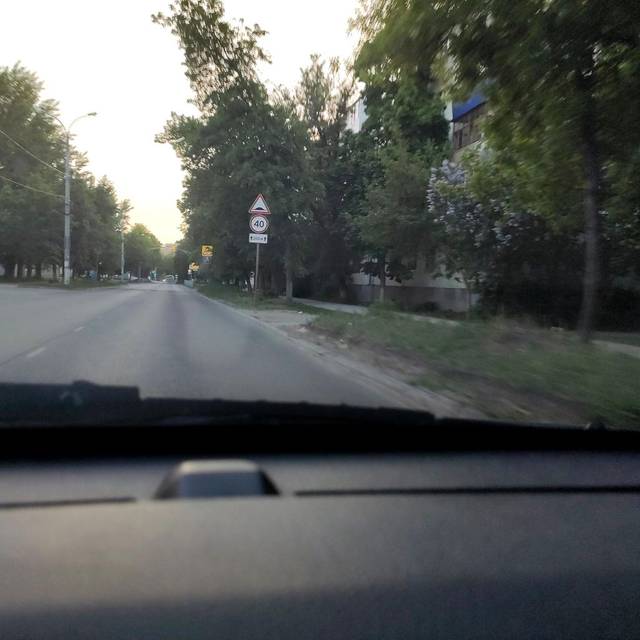
Region: Russia
Coordinates: 53.505, 49.405